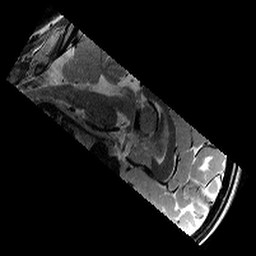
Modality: T2w
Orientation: sagittal
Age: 9
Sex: male
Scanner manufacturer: siemens
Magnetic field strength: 3 T
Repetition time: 9.23 s
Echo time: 0.067 s